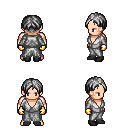
a pixel art fantasy rpg character, male body template, human, light skin, white robe, teal pants, gray parted hairstyle, gold gloves, black shoes, four views (front, back, left, right), 2x2 character sprite sheet, small pixel art, hard edges, no anti-aliasing